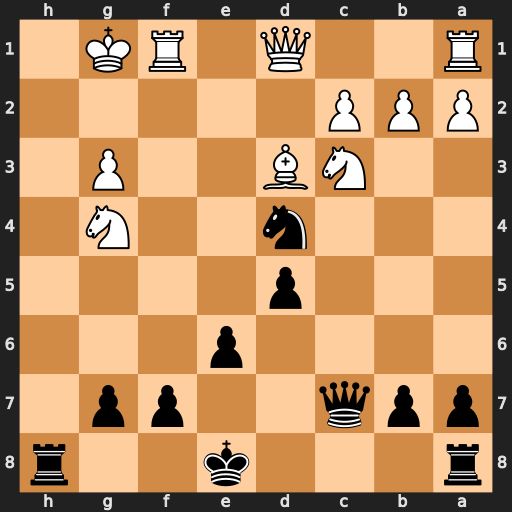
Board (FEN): r3k2r/ppq2pp1/4p3/3p4/3n2N1/2NB2P1/PPP5/R2Q1RK1
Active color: b
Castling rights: kq
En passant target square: -
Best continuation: Qxg3#